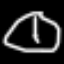
Label: clock